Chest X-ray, PA view. Patient: 34 years old, sex F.
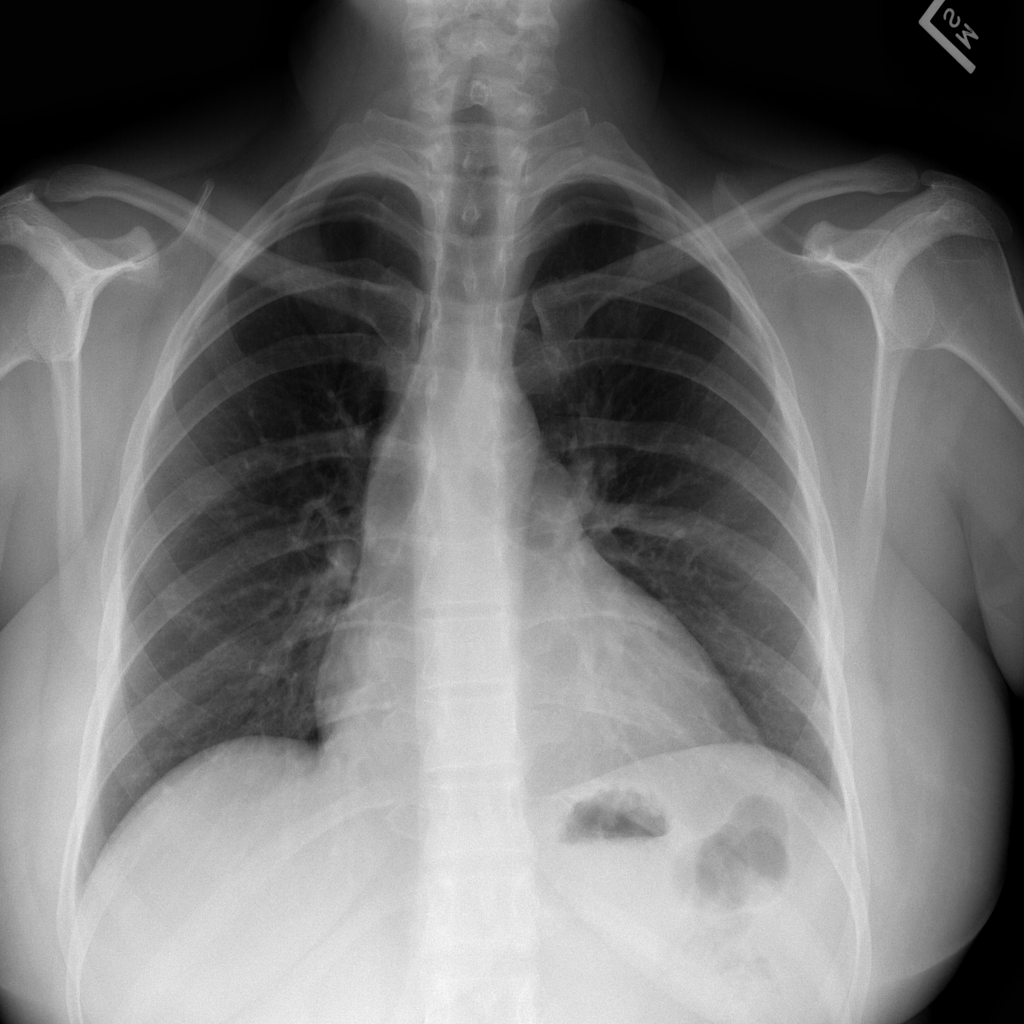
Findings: No Finding